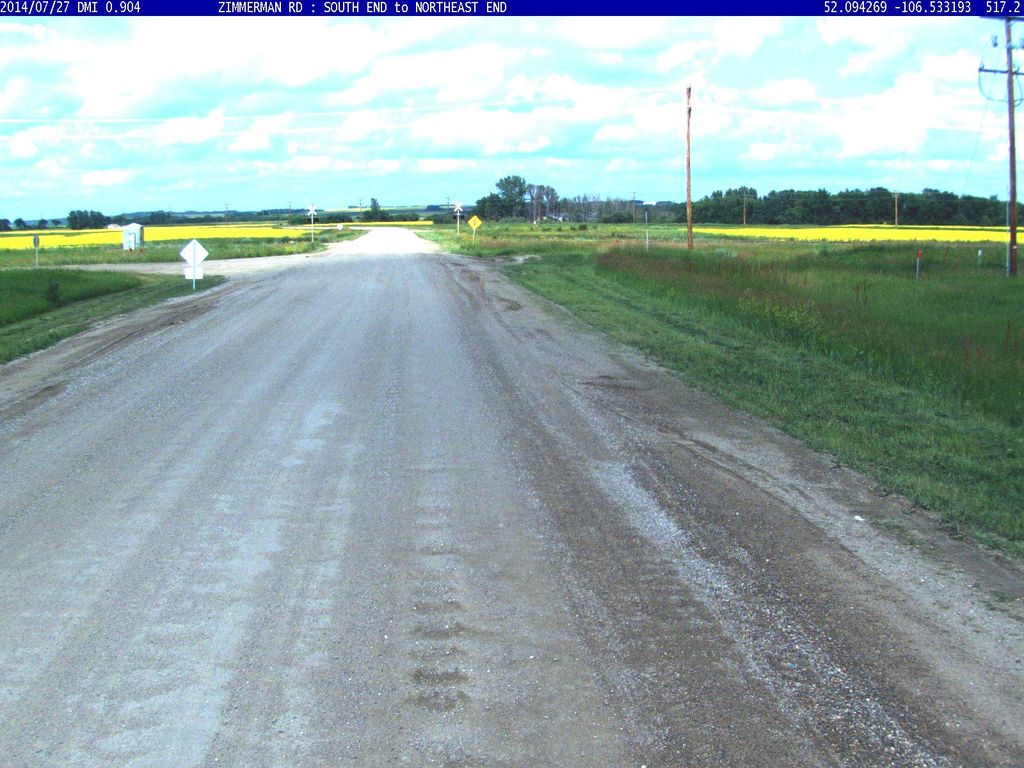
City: saskatoon